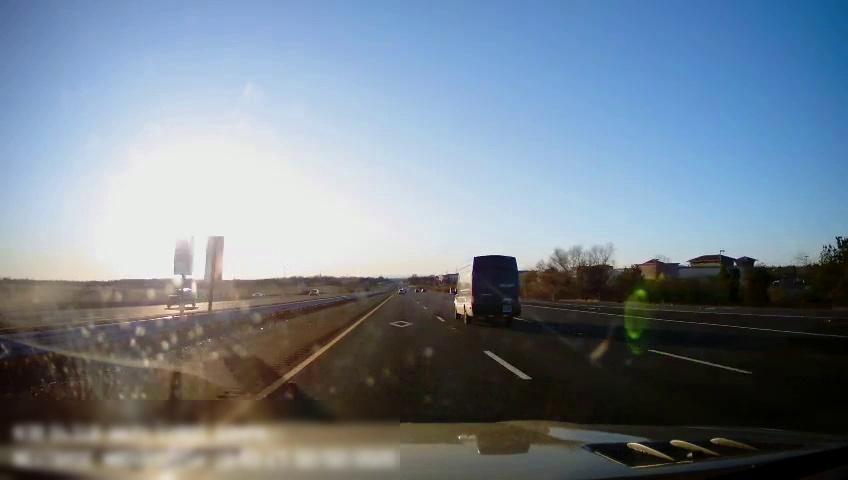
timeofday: Day
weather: Sunny
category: Drivable Space
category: Drivable Space
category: Vehicles | Truck
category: Vehicles | Truck
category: Vehicles | Car
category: Lanes | Current Lane
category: Lanes | Current Lane
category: Lanes | Alternate Lane
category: Lanes | Alternate Lane
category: Lanes | Alternate Lane